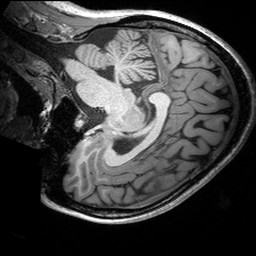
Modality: T1w
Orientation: sagittal
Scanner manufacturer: siemens
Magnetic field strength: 3 T
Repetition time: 2.53 s
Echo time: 0.00299 s